Question: I am trying to obtain the "Where from" extended file attribute which is located on the "get info" context-menu of a file in MacOS.
## Example
When right-clicking on the file and displaying the info it shows the this metadata.
The highlighted part in the image below shows the information I want to obtain (the link of the website where the file was downloaded from).

I want to use this Mac-specific function using Python.
I thought of using OS tools but couldn't figure out any.
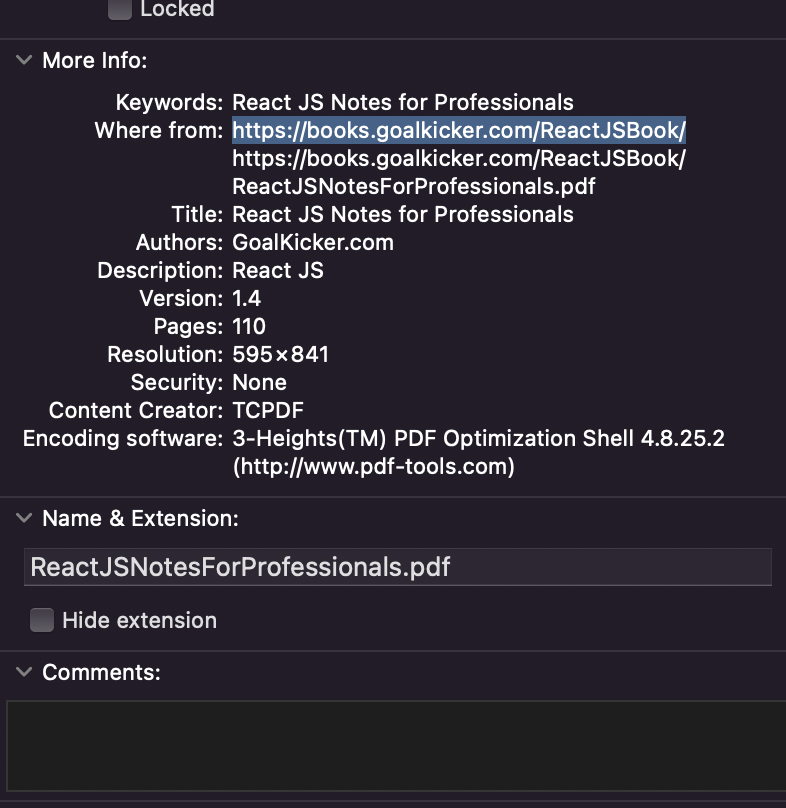
Answer: Get the like MacOS's "Where from" by e.g. pip-install <URL>'.
## Extended Attributes on files
These <URL> store metadata not interpreted by the filesystem. They exist for different operating systems.
### using the command-line
You can also query them on the command-line with tools like:
- <URL>
'''
exiftool -MDItemWhereFroms -MDItemTitle -MDItemAuthors -MDItemDownloadedDate /path/to/file
'''
- <URL>
'''
xattr -p -l -x /path/to/file
'''
On MacOS many <URL>, thus use '-x' option to obtain hexadecimal output.
### using Python
<URL>:
Search PyPi by keywords: , :
- <URL>
For example to list and get attributes use (adapted from <URL>
'''
import xattr
xattr.listxattr("file.pdf")
# ['user.mime_type', 'com.apple.metadata:kMDItemWhereFroms']
xattr.getxattr("file.pdf", "user.mime_type")
# 'text/plain'
xattr.getxattr("file.pdf", "com.apple.metadata:kMDItemWhereFroms")
# ['https://example.com/downloads/file.pdf']
'''
However you will have to convert the MacOS specific metadata which is stored in format, e.g. using <URL>.
## File metadata on MacOS
Mac OS X 10.4 (Tiger) introduced <URL>, storing, indexing, and querying . It provides an integrated system-wide service for searching and indexing.
This metadata is stored as having <URL>. The "Where from" attribute for example has the key 'com.apple.metadata:kMDItemWhereFroms'.
### using Python
Use to use similar functionality like in MacOS's <URL>:
'''
from osxmetadata import OSXMetaData
filename = 'file.pdf'
meta = OSXMetaData(filename)
# get and print "Where from" list, downloaded date, title
print(meta.wherefroms, meta.downloadeddate, meta.title)
'''
### See also
- <URL>